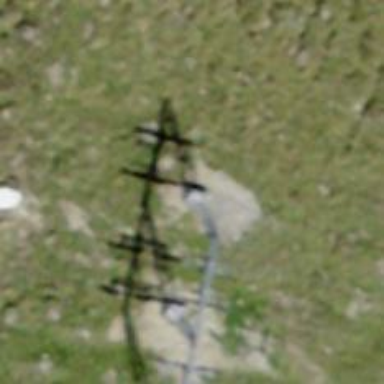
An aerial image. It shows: Pylon used for aerialway.